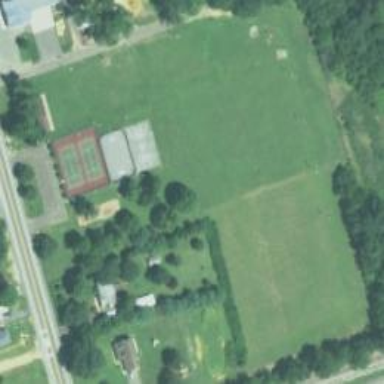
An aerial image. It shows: Recreation ground.